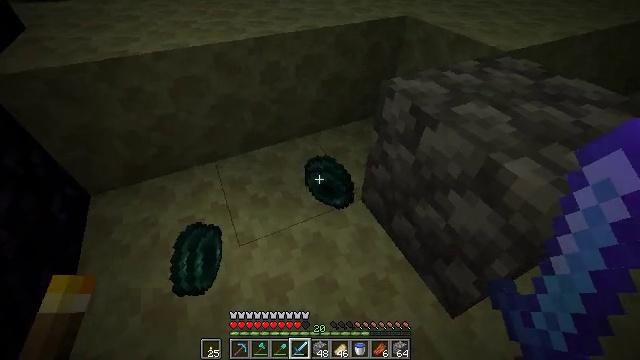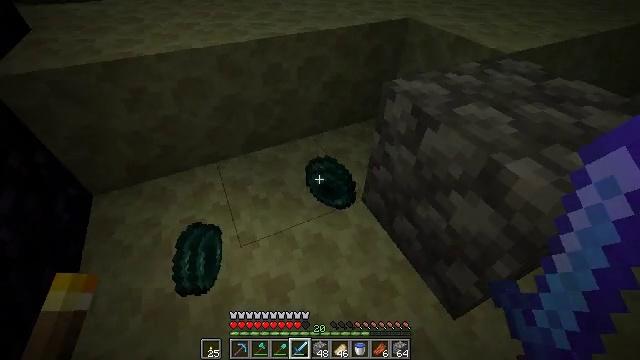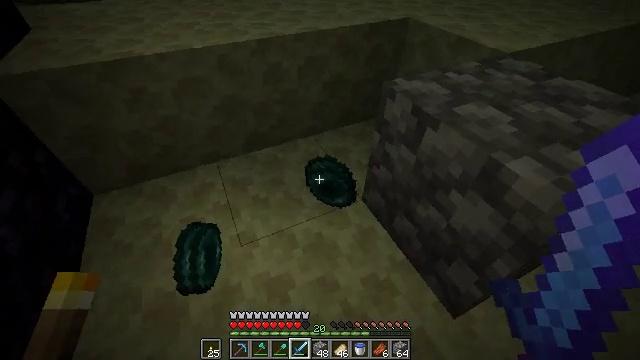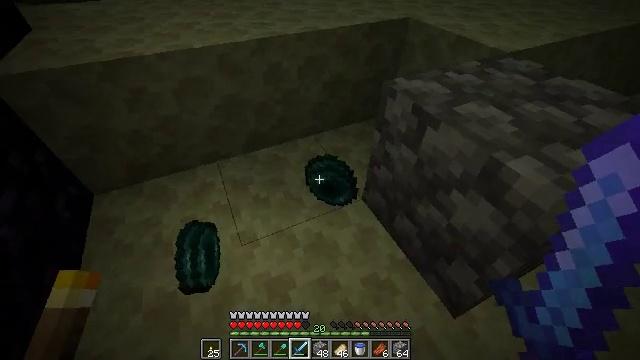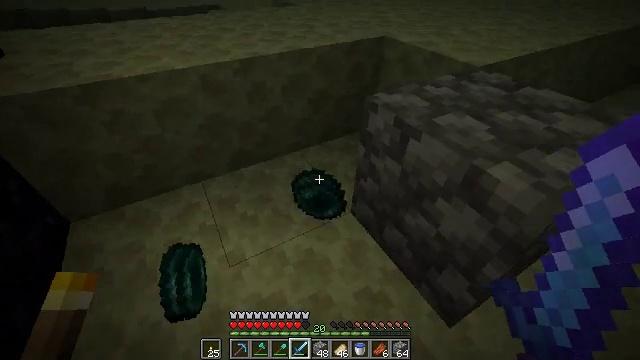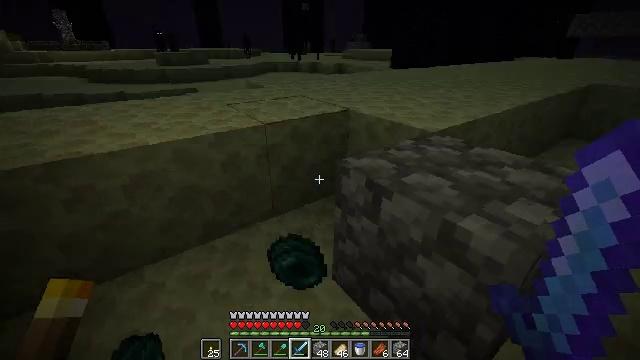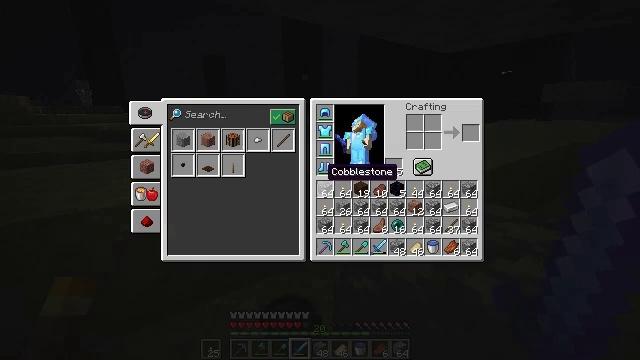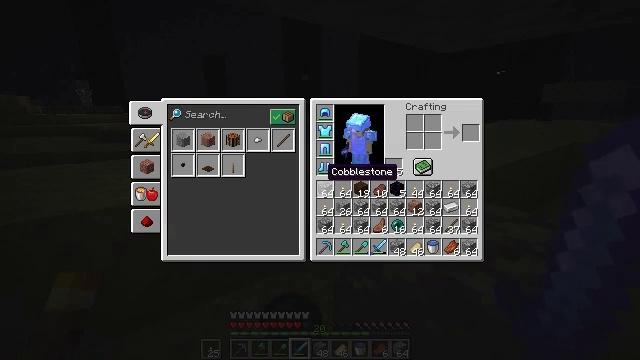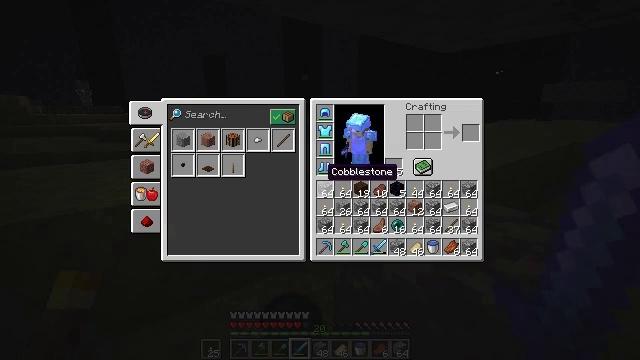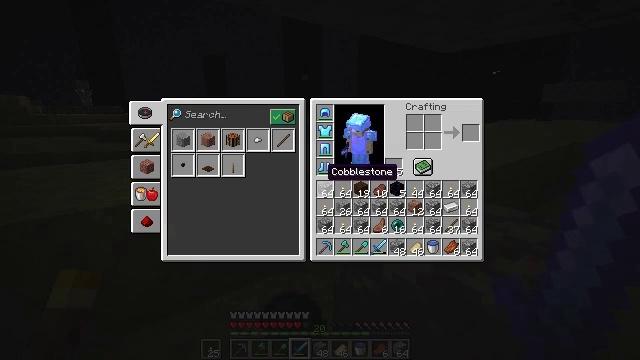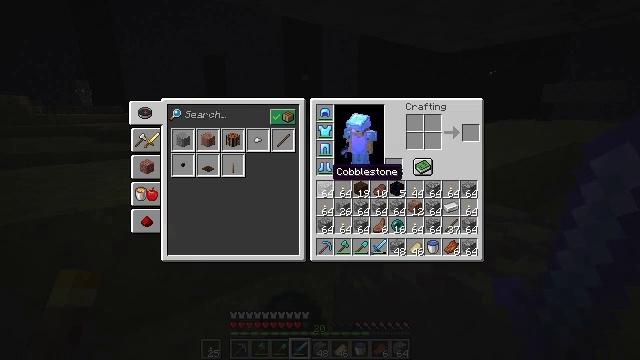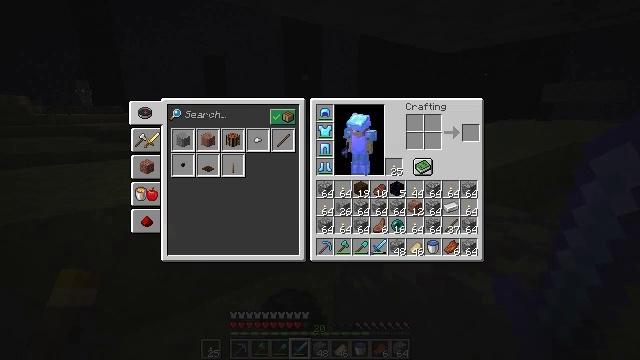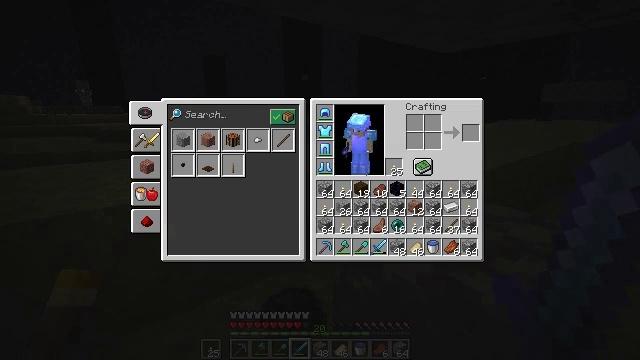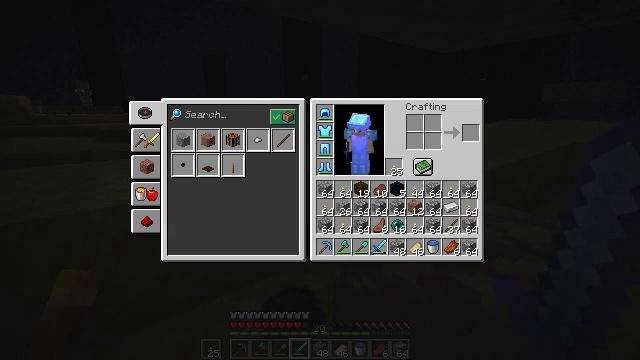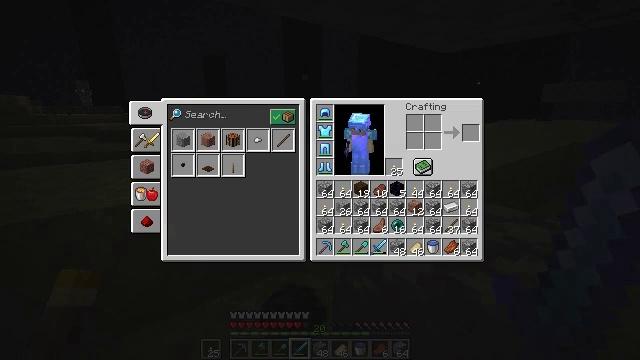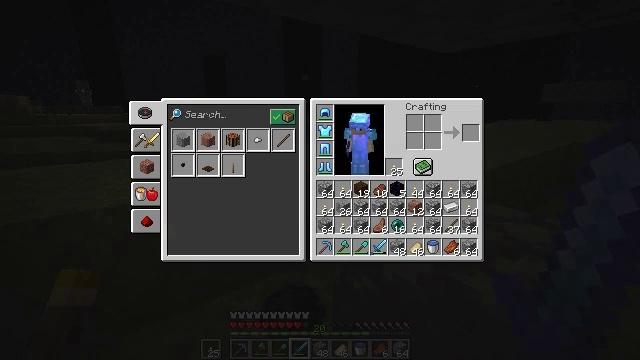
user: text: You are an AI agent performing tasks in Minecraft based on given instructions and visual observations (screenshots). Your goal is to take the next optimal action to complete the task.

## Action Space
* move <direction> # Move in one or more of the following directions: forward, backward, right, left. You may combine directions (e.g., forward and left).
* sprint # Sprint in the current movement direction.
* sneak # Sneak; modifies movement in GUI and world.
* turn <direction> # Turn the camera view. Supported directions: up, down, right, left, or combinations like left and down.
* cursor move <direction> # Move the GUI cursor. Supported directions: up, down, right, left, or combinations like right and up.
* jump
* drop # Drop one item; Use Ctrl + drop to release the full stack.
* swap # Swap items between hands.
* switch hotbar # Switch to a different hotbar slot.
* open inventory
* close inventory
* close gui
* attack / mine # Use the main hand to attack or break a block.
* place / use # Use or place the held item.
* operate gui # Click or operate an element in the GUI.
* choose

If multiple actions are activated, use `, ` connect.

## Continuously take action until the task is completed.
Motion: motion action
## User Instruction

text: Remove dark oak planks from your inventory.
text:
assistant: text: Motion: no_op
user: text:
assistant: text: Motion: no_op
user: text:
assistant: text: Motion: no_op
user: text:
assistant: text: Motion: turn right and up
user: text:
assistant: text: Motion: turn right and up
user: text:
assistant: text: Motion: turn up, open inventory
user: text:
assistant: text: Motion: open inventory
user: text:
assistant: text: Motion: open inventory
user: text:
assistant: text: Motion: no_op
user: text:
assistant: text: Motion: no_op
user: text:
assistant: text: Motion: no_op
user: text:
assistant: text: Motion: cursor move right
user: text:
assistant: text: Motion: cursor move up
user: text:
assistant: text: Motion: no_op
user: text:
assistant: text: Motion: cursor move down
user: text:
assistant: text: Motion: no_op
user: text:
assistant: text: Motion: no_op
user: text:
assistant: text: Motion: cursor move right and up
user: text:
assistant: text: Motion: cursor move right and down
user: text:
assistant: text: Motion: cursor move right and down
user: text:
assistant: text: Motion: no_op
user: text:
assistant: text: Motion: cursor move down
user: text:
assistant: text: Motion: no_op
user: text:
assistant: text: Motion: no_op
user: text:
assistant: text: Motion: cursor move left
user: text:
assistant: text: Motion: no_op
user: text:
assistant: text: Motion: no_op
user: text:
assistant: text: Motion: cursor move right
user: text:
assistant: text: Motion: no_op
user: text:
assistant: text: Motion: no_op